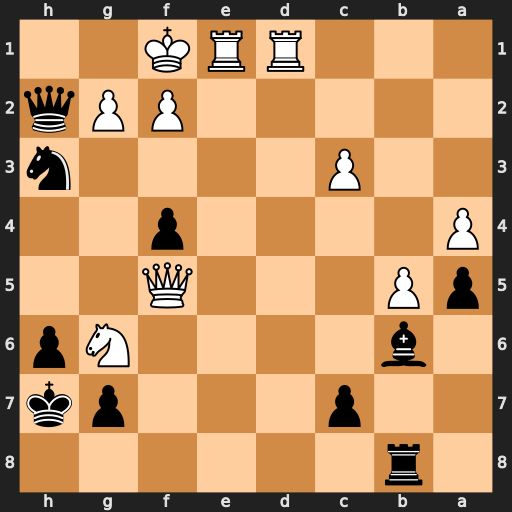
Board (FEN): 1r6/2p3pk/1b4Np/pP3Q2/P4p2/2P4n/5PPq/3RRK2
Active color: b
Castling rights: -
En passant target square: -
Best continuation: Qg1+ Ke2 Qxf2+ Kd3 Rd8+ Ke4 Ng5+